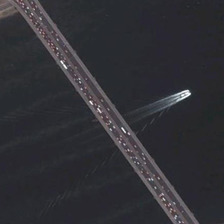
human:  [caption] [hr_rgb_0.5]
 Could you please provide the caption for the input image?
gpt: many cars are in a bridge on a river .

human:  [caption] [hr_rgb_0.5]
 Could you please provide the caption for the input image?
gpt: many cars are in a bridge on a river .

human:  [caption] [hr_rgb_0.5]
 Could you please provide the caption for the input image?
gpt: many cars are in a bridge on a river .

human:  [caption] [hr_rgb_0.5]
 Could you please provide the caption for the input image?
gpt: many cars are in a bridge on a river .

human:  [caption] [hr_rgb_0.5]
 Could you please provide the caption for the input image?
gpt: many cars are in a bridge on a river .